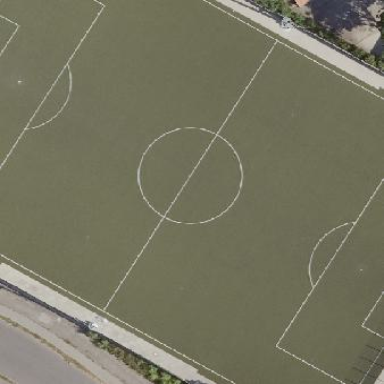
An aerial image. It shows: Soccer pitch with artificial turf designed for leisure and sports activities.